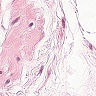
Metastatic tissue present: no